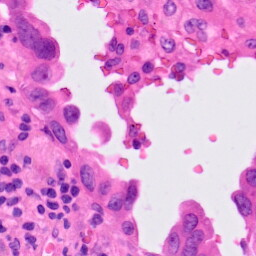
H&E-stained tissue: Lung